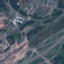
Label: Highway